Question: I'm working on a football(soccer) robot with <URL>.
My machine has 2 cameras while the ground map has 6 points recognizable in front of the goal.

What I'm doing:
1. Take photos and get intrinsic parameters(focal length,distortions);
2. While moving, find the the points and use solvePnP to get the [R|T];
3. Use projectPoints to get its real coordinate.
As I have tried, (in a chessboard of 6*9 inner corners) 10 points worked fine, but with only 5 I get really bad result(haven't even considered when the vision is bad or when the ball blocks its vision).
I'm thinking about presetting a good <URL> to help get a better [R|T]. But after sometime, as [R|T] gets less accurate, it's unlikely that I'll get the approx. value.
Another solution though, it's try using the lines to generate [R|T]. For example, after detecting a set of points of a line, relate it with x=0 or y=0... and use them to compute [R|T] which probably will generate a better result. Is there a way to do this?
Or I'm getting it all wrong? Any ideas or help are appreciated!
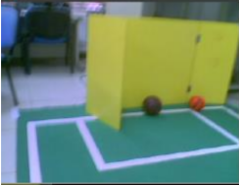
Answer: I'd like to contribute, but I have some questions about the settings:
I am assuming that the camera is fixed on the robot. Then, the [R|t] changes with respect to the field (reference). Are you tracking the aforementioned points (features) in the field? In such case their rotation and translation changes when the robot moves around the field.
Have you checked <URL> on calibration from line correspondences? This might give you an idea for your second proposal.
Now, with the assumption that I make on item try camera calibration of each camera independently to obtain the lens and tangential distortion parameters first. These you want to have them fixed when re-calibrating from motion. Using lines seems more viable as they might be robust against occlusions.
I would put this as comment, but I do not have enough credit.